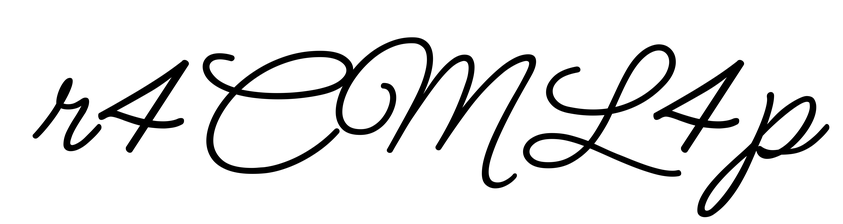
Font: MeowScript-Regular